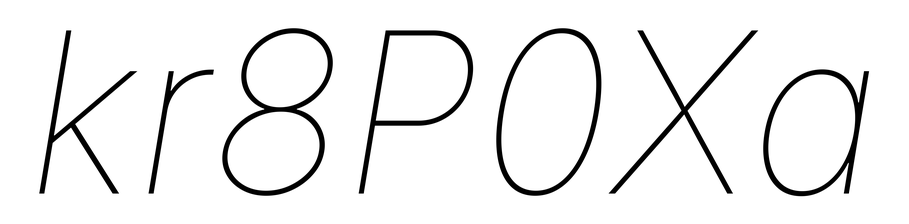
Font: Inter-Italic_Thin_Italic